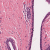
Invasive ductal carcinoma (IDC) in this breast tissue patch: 0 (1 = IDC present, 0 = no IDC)